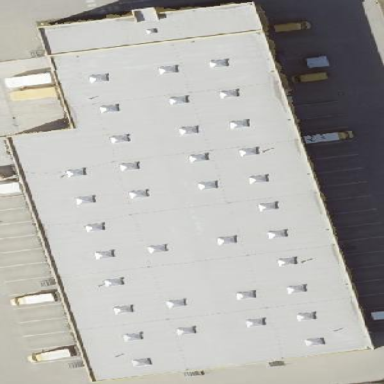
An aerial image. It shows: Warehouse serving as post depot.